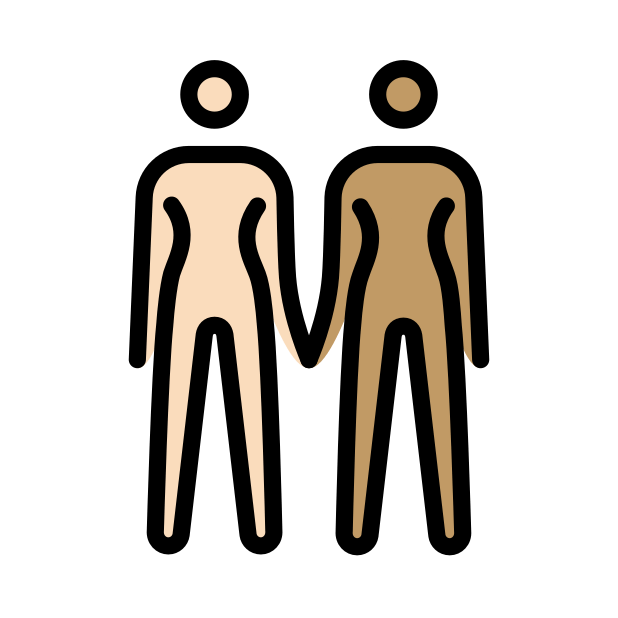
women holding hands: light skin tone, medium skin tone